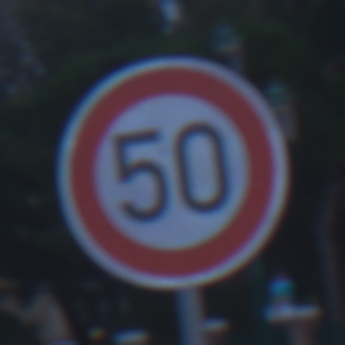
Verkehrszeichen: Geschwindigkeit50
Umgebung: Outdoor, Urban
Tageszeit: Dawn
Wetter: PartlyCloudy
Licht: Natural
Jahreszeit: NotSpecified
Kontrast: LowContrast